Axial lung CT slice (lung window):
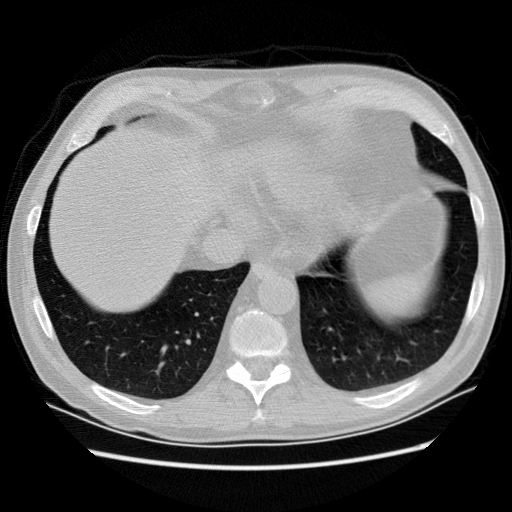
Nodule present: no